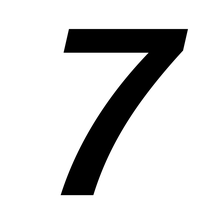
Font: InstrumentSans-Italic_SemiBold_Italic